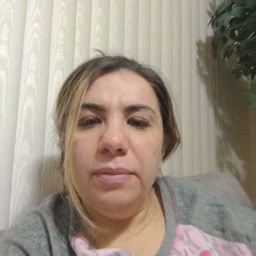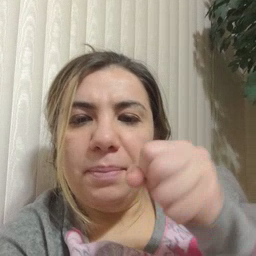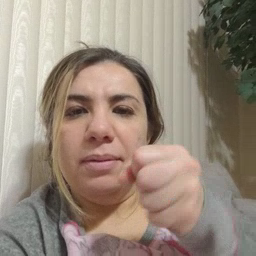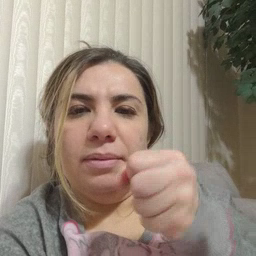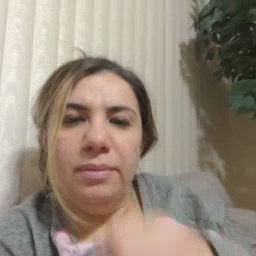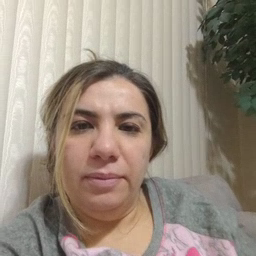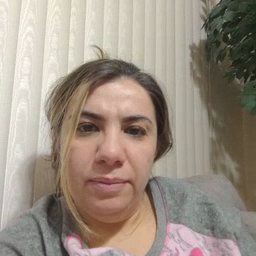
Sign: make